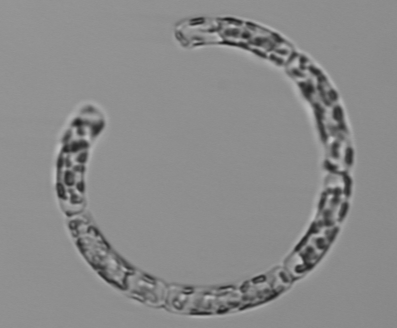
Label: Guinardia_striata